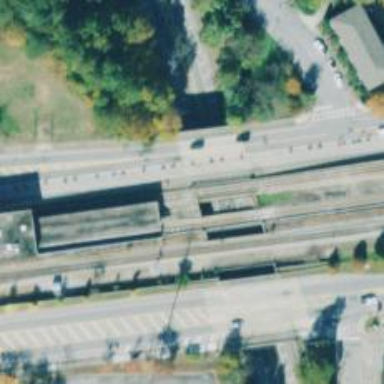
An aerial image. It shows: Bridge for electrified rail.